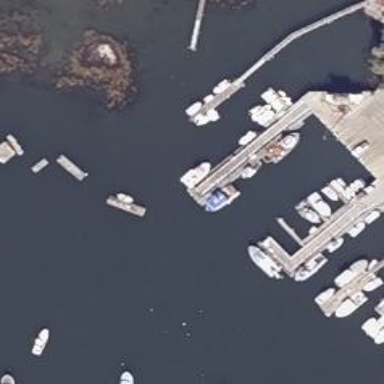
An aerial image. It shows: Man-made pier.